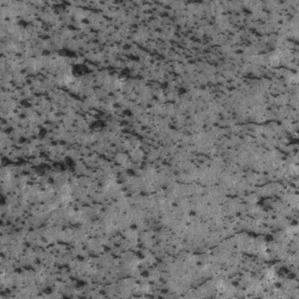
Label: frost